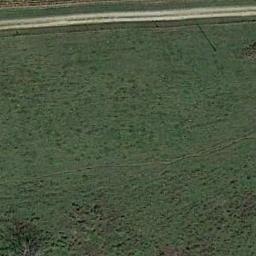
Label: meadow